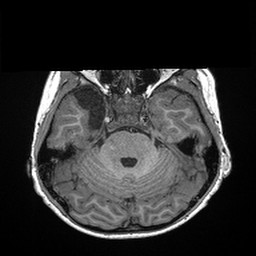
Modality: T1w
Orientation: coronal
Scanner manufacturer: siemens
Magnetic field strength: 3 T
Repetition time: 2.3 s
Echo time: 0.00298 s